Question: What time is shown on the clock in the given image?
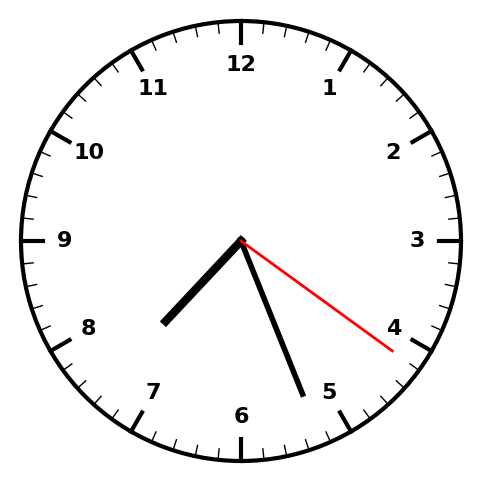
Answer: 07:26:21